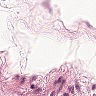
Metastatic tissue present: no